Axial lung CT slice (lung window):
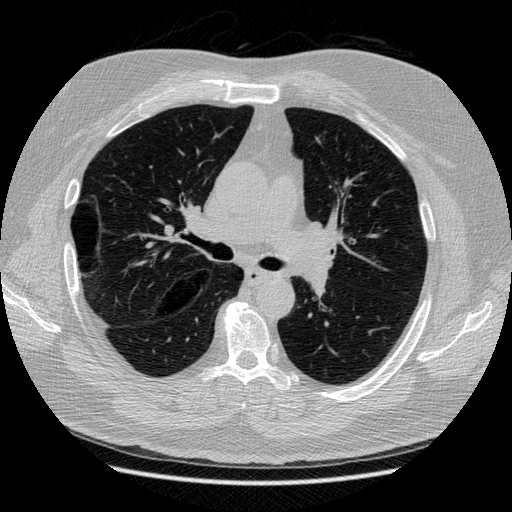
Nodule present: no